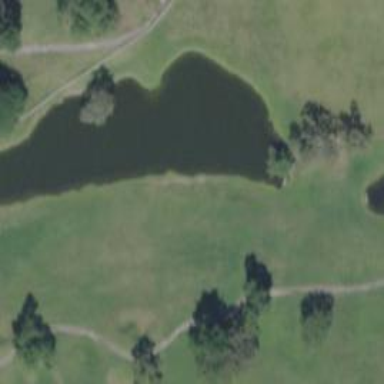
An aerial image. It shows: Water hazard in golf course. The hazard is natural water feature.